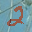
Label: 2